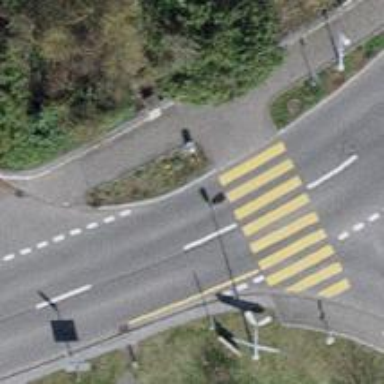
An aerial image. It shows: Kerb barrier.